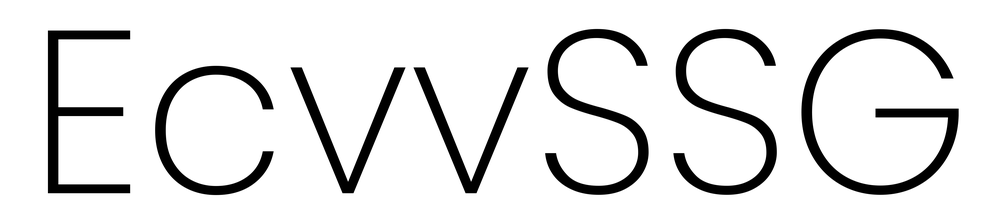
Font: Poppins-ExtraLight